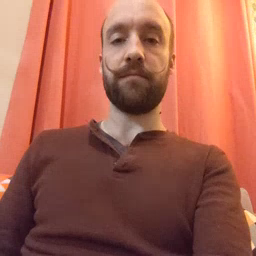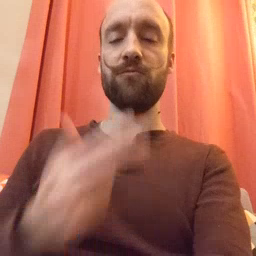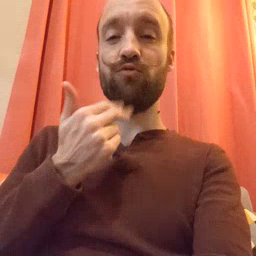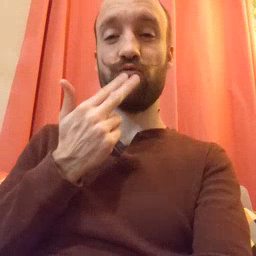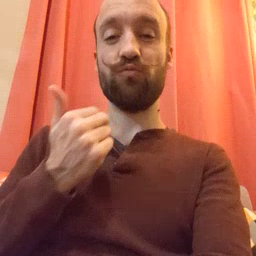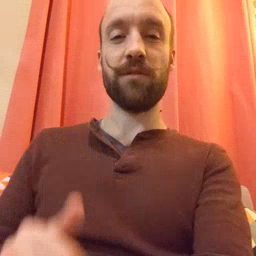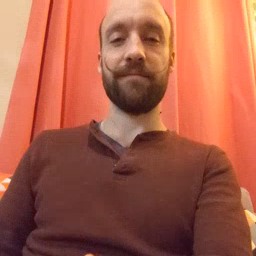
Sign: cute